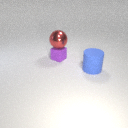
small purple rubber cube to the left of large blue rubber cylinder